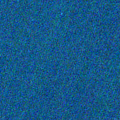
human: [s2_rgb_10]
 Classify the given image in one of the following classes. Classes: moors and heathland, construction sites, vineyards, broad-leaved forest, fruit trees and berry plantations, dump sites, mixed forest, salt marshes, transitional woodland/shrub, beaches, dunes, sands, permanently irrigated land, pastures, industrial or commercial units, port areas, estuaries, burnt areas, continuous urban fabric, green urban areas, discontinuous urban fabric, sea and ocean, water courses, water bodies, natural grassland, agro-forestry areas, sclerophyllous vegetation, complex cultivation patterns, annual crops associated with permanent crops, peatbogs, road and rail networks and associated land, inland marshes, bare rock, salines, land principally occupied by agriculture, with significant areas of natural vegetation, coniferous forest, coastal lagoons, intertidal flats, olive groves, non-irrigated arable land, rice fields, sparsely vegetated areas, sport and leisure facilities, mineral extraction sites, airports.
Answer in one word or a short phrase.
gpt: sea and ocean